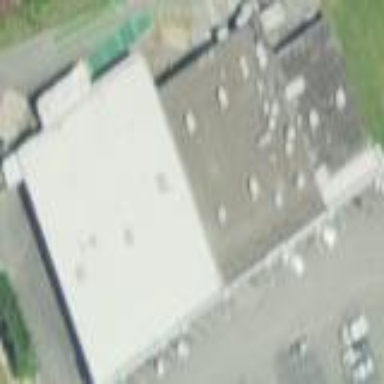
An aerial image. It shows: Retail building.